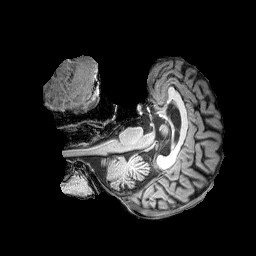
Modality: T1w
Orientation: axial
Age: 72
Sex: female
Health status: healthy